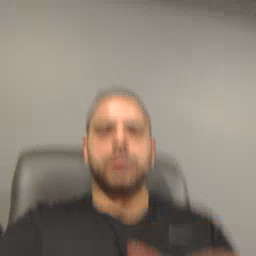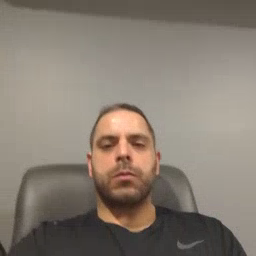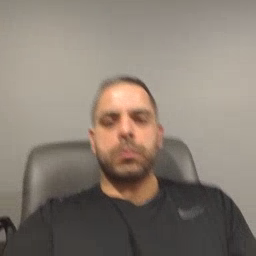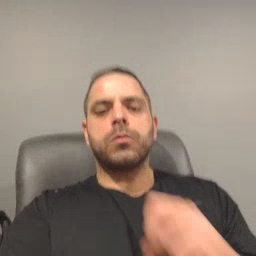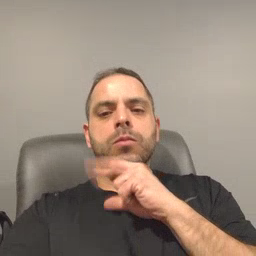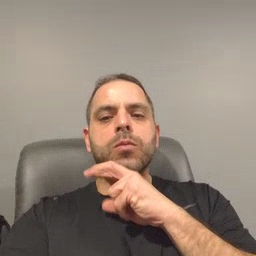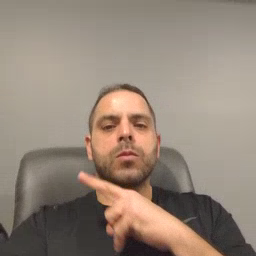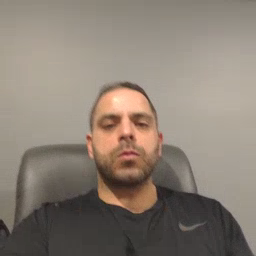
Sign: frog